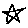
Label: star